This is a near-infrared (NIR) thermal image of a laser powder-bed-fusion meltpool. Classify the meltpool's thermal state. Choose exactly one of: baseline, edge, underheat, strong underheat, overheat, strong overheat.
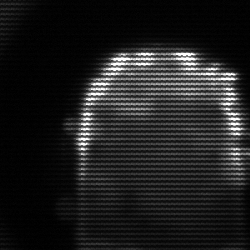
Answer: baseline